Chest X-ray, AP view. Patient: 53 years old, sex M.
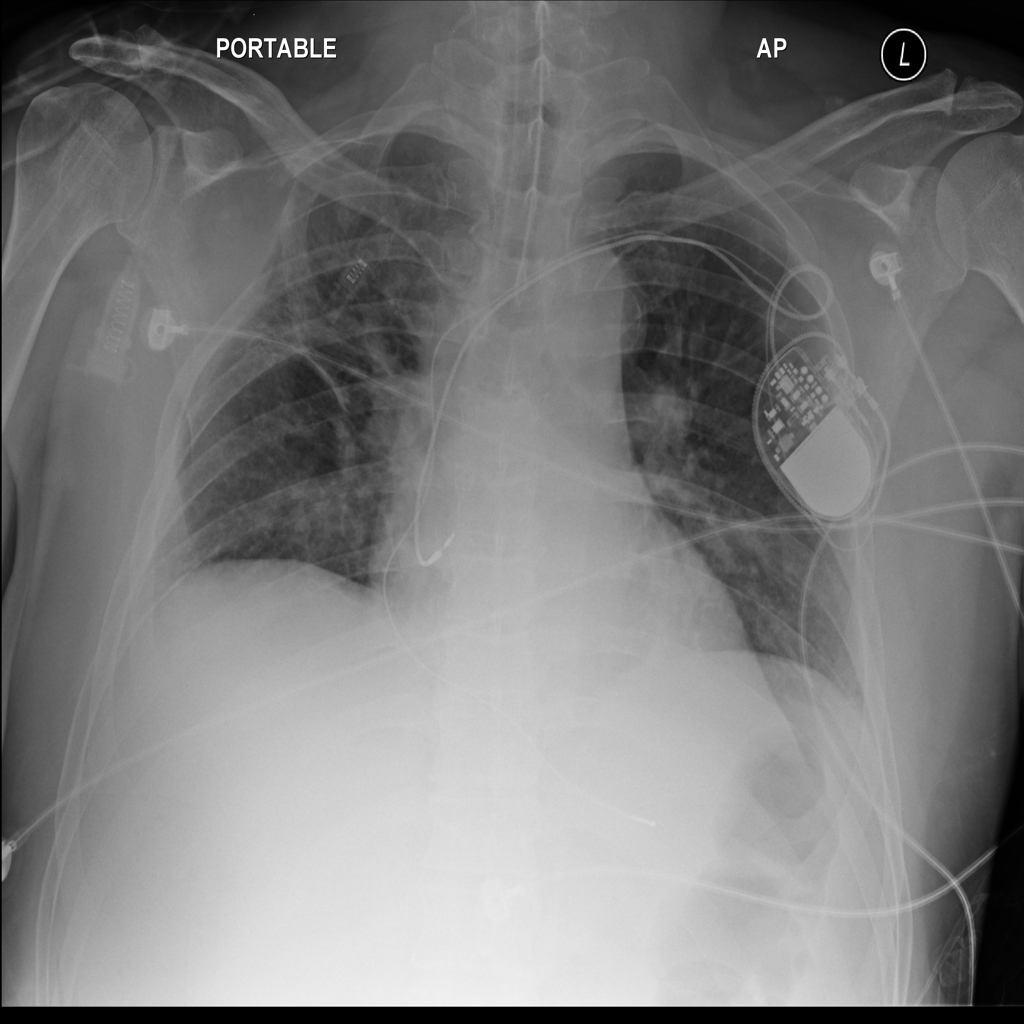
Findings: No Finding